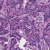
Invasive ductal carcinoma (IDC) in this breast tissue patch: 1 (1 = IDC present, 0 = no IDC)